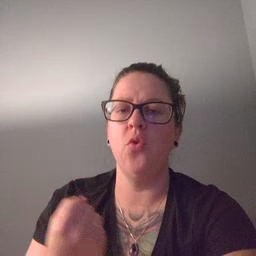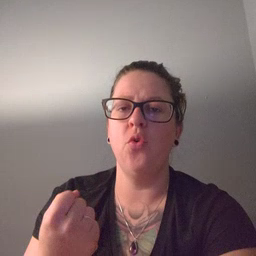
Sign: car